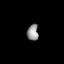
Tissue: lung
Cell type: Myeloid cells
Senescence score: 0.1396
Nuclear area (px): 181
Mean DAPI intensity: 148.039